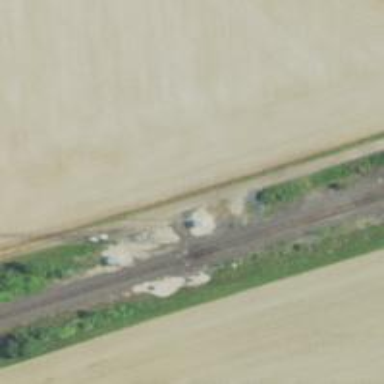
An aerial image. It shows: Railway spur junction.